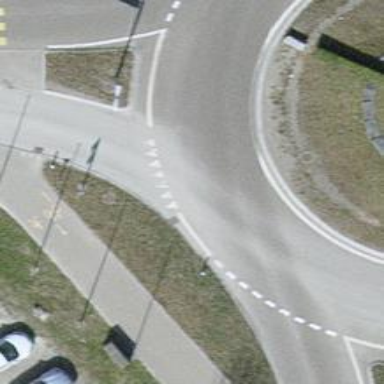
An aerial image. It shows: Secondary road with asphalt surface and separate sidewalk.